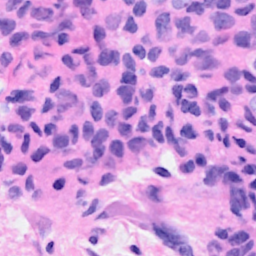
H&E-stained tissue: Breast